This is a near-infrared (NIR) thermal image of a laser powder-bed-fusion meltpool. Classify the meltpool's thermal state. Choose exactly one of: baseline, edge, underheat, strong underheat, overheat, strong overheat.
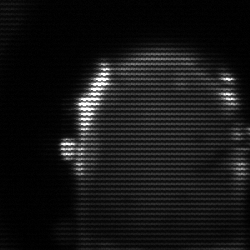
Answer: baseline